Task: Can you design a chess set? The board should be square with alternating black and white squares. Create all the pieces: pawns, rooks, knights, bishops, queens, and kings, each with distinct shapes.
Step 591:
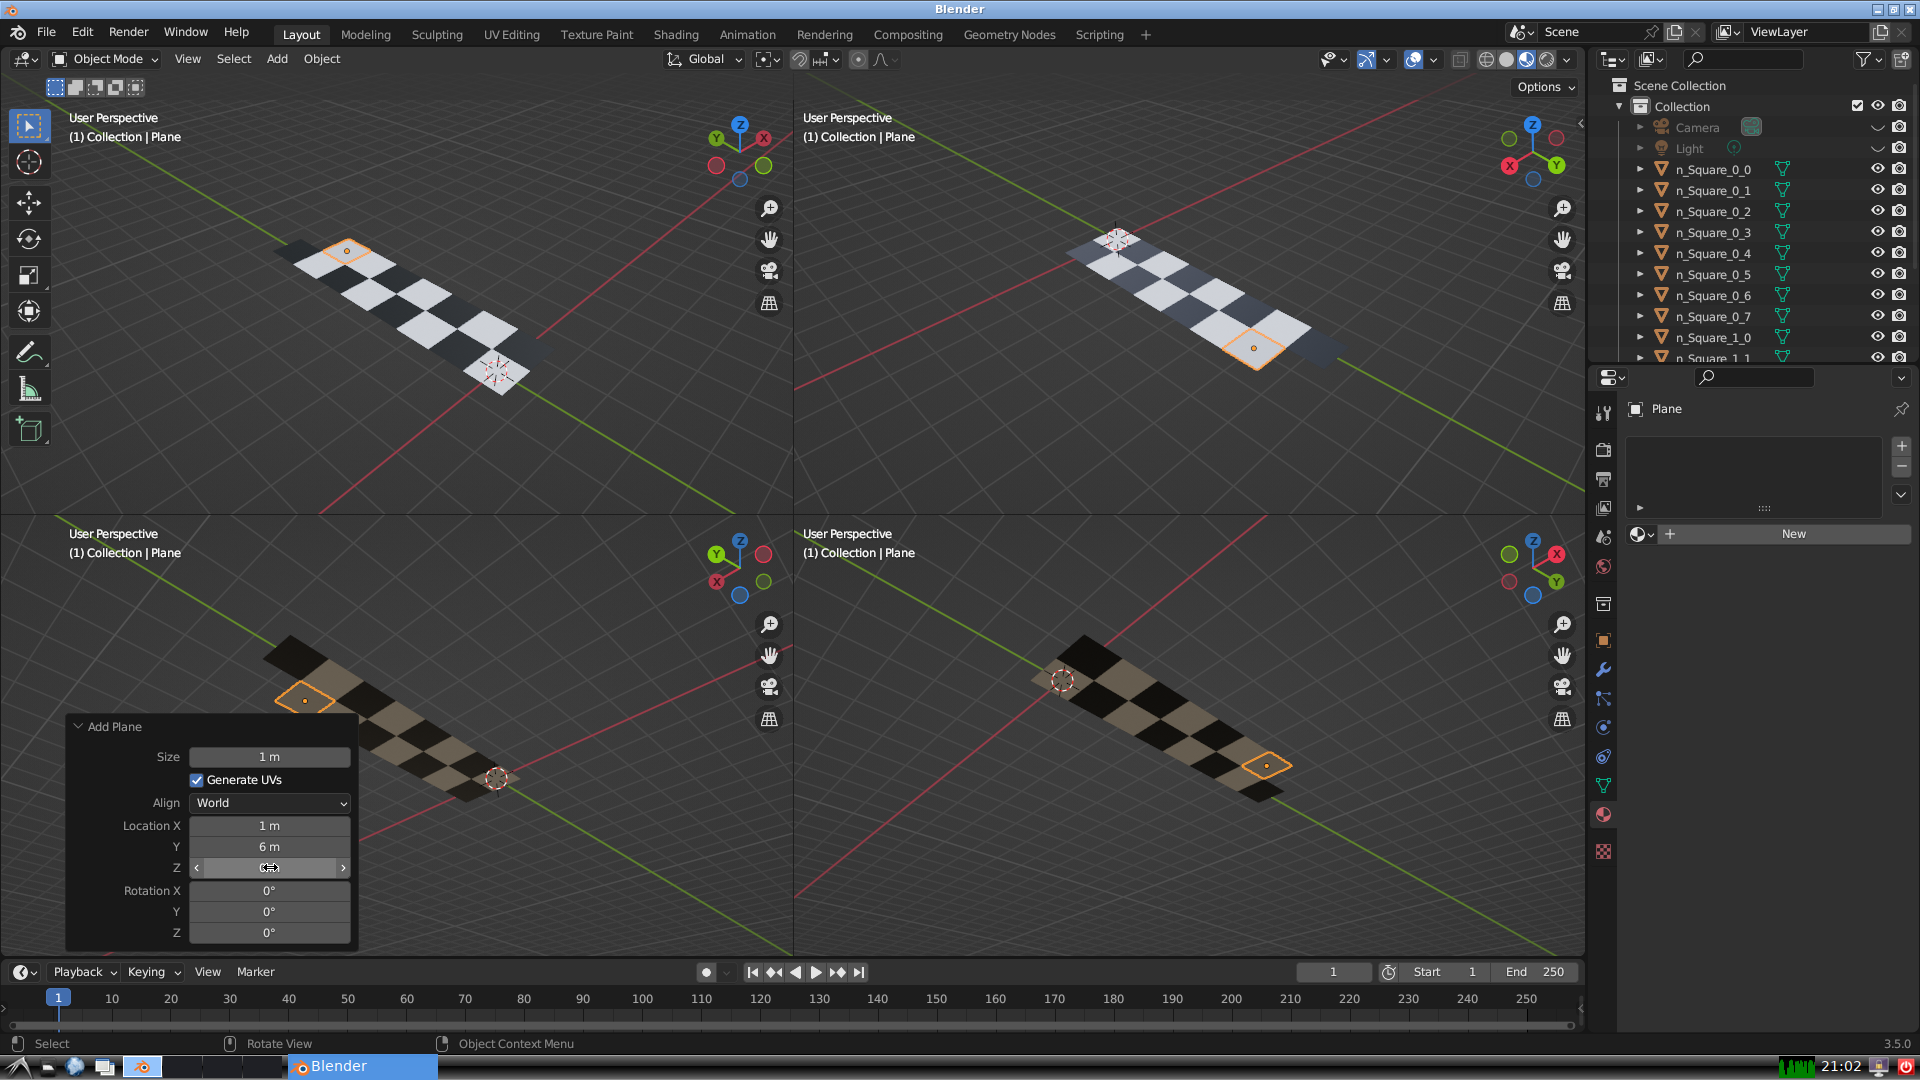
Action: click: no